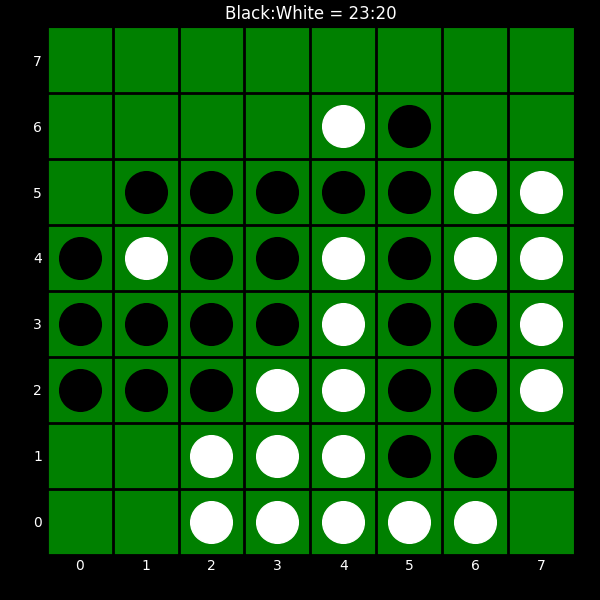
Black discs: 23
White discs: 20